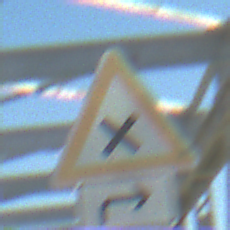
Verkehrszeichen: KreuzungOderEinmuendung
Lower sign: RichtungsangabeDurchPfeile5
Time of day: MorningAfternoon
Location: Outdoor (Special)
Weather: Clear
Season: NotSpecified
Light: Natural